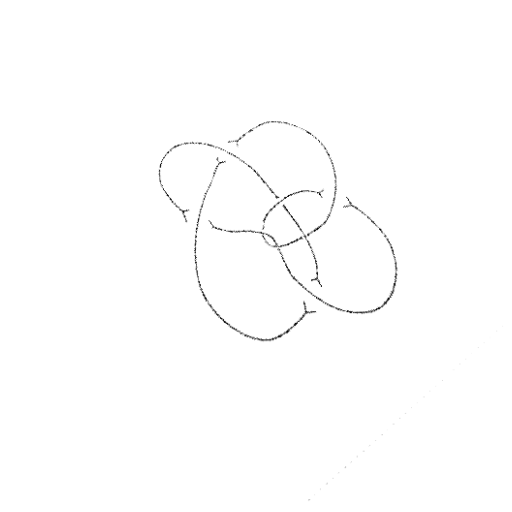
Crossing number: 8